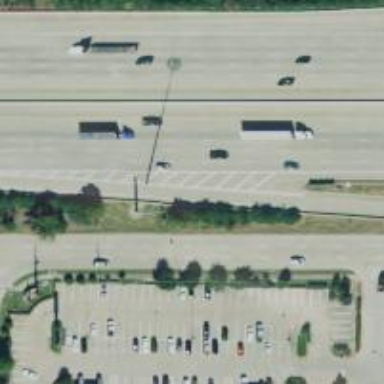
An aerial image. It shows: Secondary road with frontage road alongside.